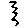
Label: zigzag